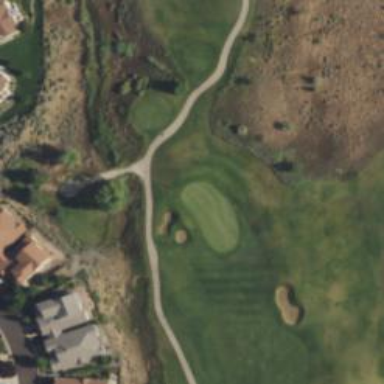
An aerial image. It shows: Service road designated as golf cart path.